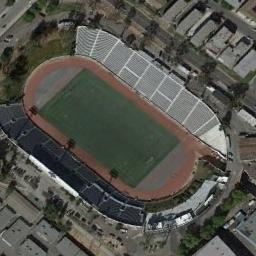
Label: stadium